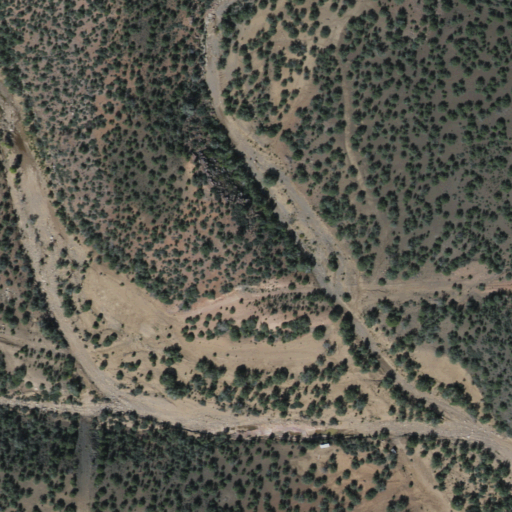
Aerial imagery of valley in Arizona named Hells Canyon containing shrub and evergreen forest